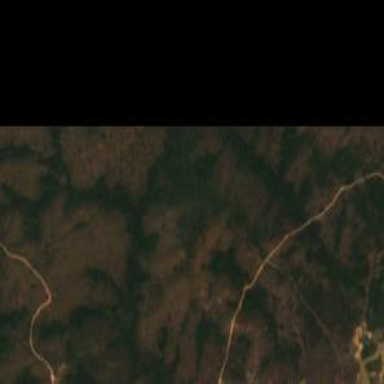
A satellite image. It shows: Forest area.